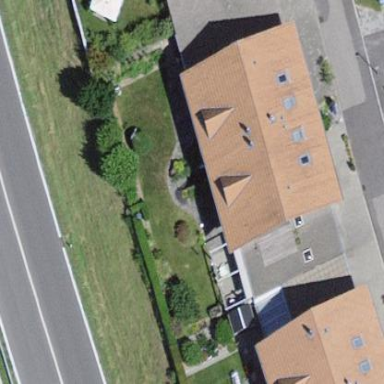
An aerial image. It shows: Terrace building.